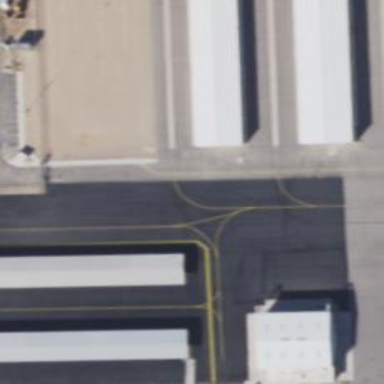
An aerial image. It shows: Image of taxiway at airport.